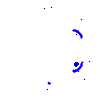
Particle: electron